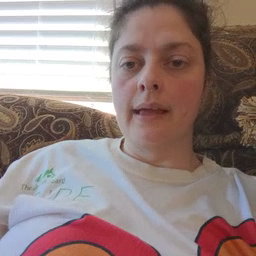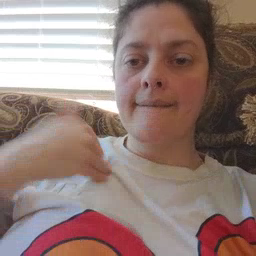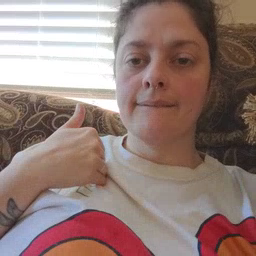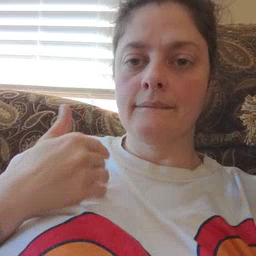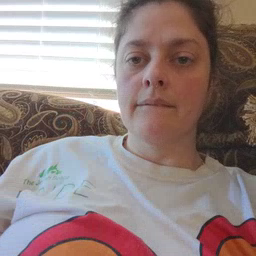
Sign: have